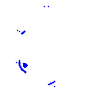
Particle: kaon